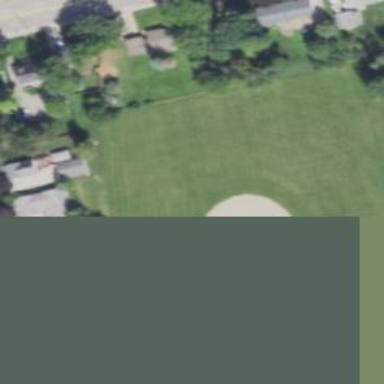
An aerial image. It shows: Baseball pitch for leisure land.